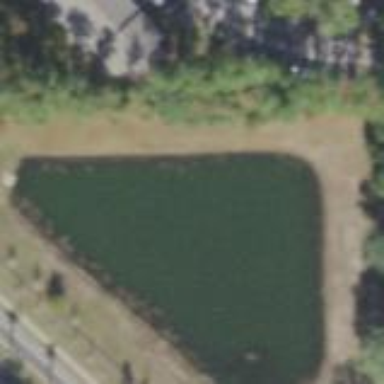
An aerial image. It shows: Retention basin with water.